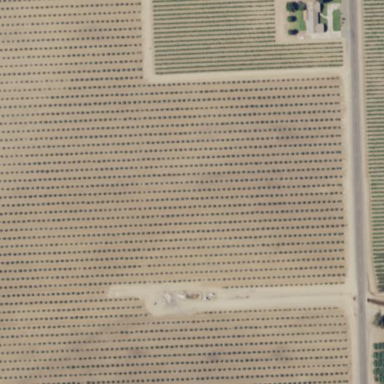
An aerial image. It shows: Almond orchard with rows of almond trees.